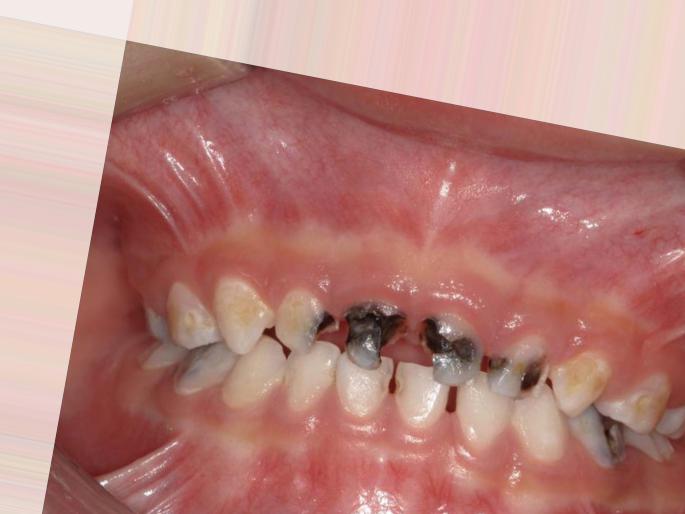
Condition: Caries